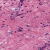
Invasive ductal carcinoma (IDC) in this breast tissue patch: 0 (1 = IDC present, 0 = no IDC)